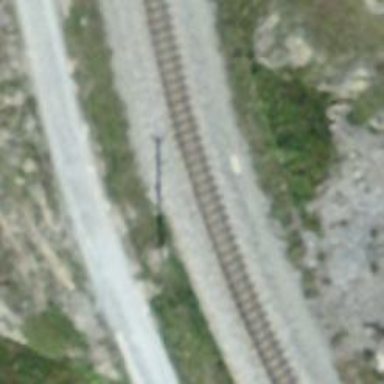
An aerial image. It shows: Narrow-gauge railway track with one electrified contact line.